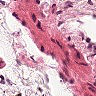
Metastatic tissue present: no